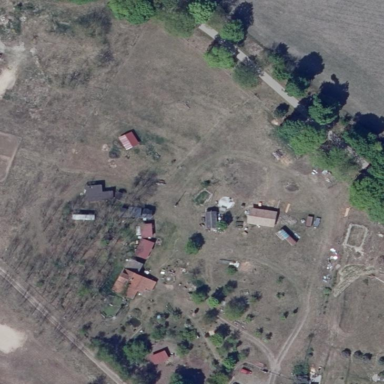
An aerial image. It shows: Farmyard area.